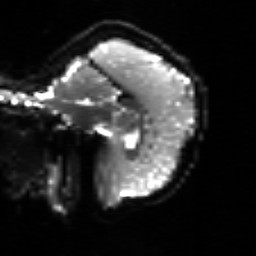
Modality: sbref
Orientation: sagittal
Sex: female
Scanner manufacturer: siemens
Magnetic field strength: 3 T
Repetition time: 5 s
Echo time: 0.071 s